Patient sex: M
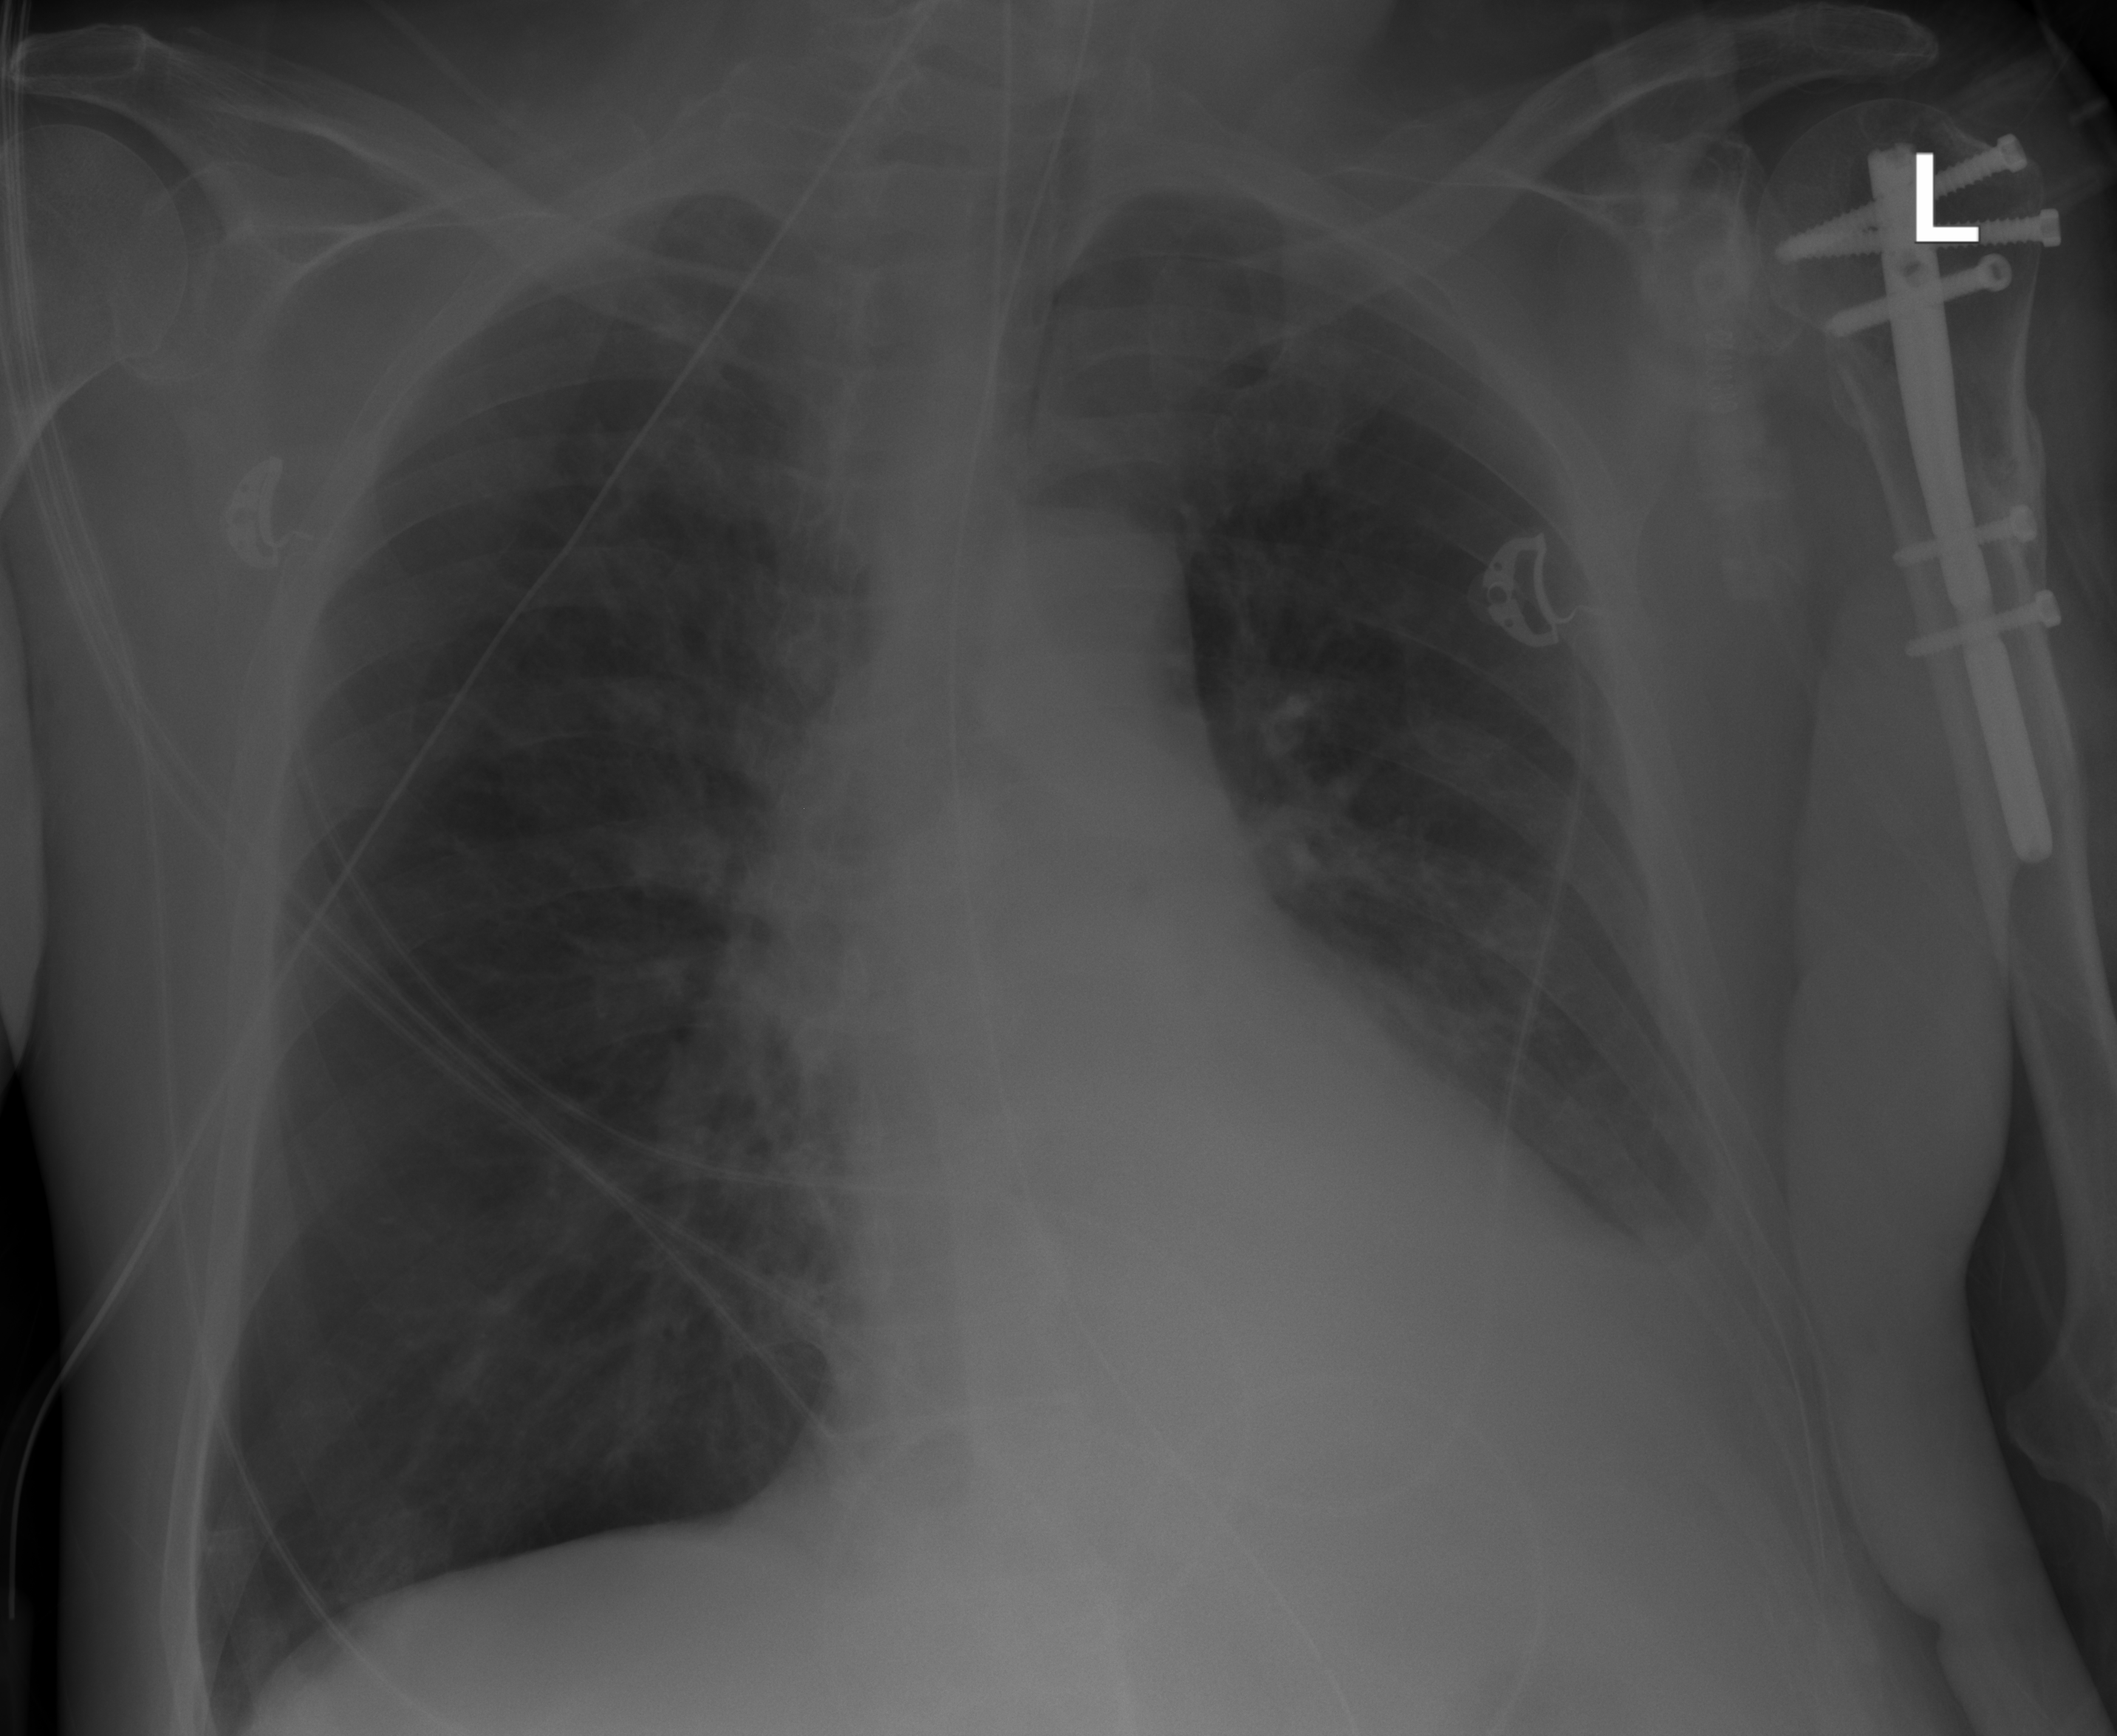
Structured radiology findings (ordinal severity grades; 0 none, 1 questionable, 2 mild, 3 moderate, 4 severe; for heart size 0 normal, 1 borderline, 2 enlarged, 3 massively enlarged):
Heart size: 0
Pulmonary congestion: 0
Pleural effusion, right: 0
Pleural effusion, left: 2
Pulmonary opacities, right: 1
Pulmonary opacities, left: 0
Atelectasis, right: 0
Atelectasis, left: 2